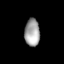
Tissue: skin
Cell type: Epithelial cells
Senescence score: 0.2799
Nuclear area (px): 407
Mean DAPI intensity: 162.088